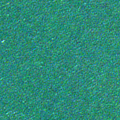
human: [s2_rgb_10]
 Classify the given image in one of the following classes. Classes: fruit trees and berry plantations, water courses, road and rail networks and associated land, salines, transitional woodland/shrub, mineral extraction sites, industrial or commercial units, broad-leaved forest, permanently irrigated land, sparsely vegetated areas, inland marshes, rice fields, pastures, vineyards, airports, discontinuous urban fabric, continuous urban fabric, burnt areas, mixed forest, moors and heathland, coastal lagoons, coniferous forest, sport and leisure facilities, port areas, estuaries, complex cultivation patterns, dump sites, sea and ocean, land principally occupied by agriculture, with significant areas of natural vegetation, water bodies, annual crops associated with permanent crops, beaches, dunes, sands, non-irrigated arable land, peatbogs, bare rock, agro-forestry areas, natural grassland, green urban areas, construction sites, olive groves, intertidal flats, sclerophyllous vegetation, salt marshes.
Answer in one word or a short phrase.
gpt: sea and ocean